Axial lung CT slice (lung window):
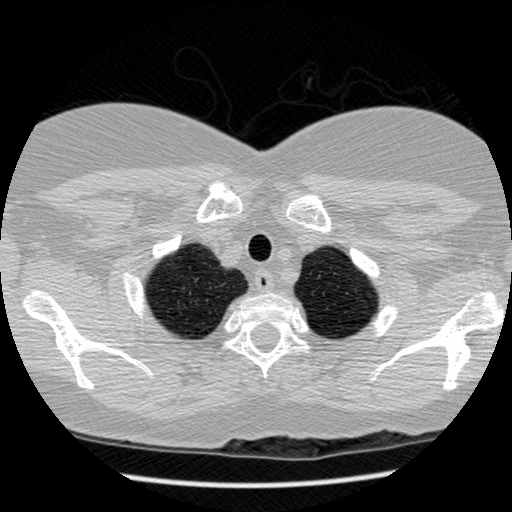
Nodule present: no